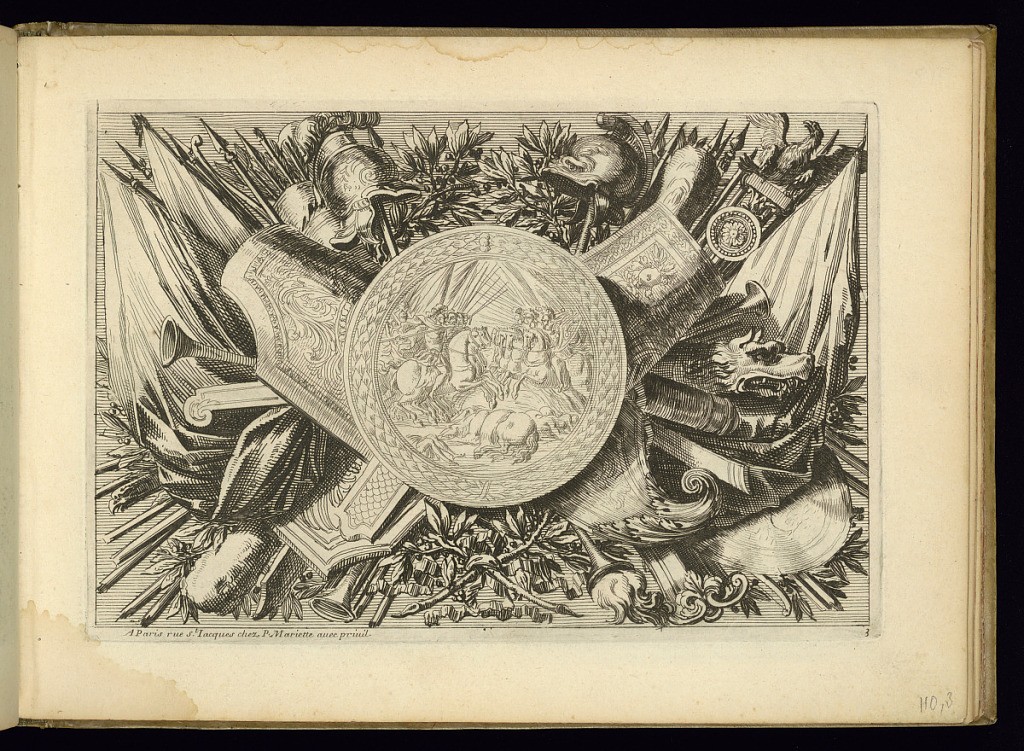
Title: Trophy of Arms
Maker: Jean Le Pautre, French, 1618–1682
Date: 1657–82
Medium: Etching on laid paper
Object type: Print
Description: A trophy of arms with a shield in the center depicting a battle scene with soldiers on horseback, surrounded by shields, helmets, spears, banners, ribbons, and foliate branches. The plate is numbered. The publisher's address is lettered below.